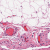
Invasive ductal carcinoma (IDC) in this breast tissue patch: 0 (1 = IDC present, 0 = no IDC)